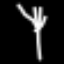
Label: fork